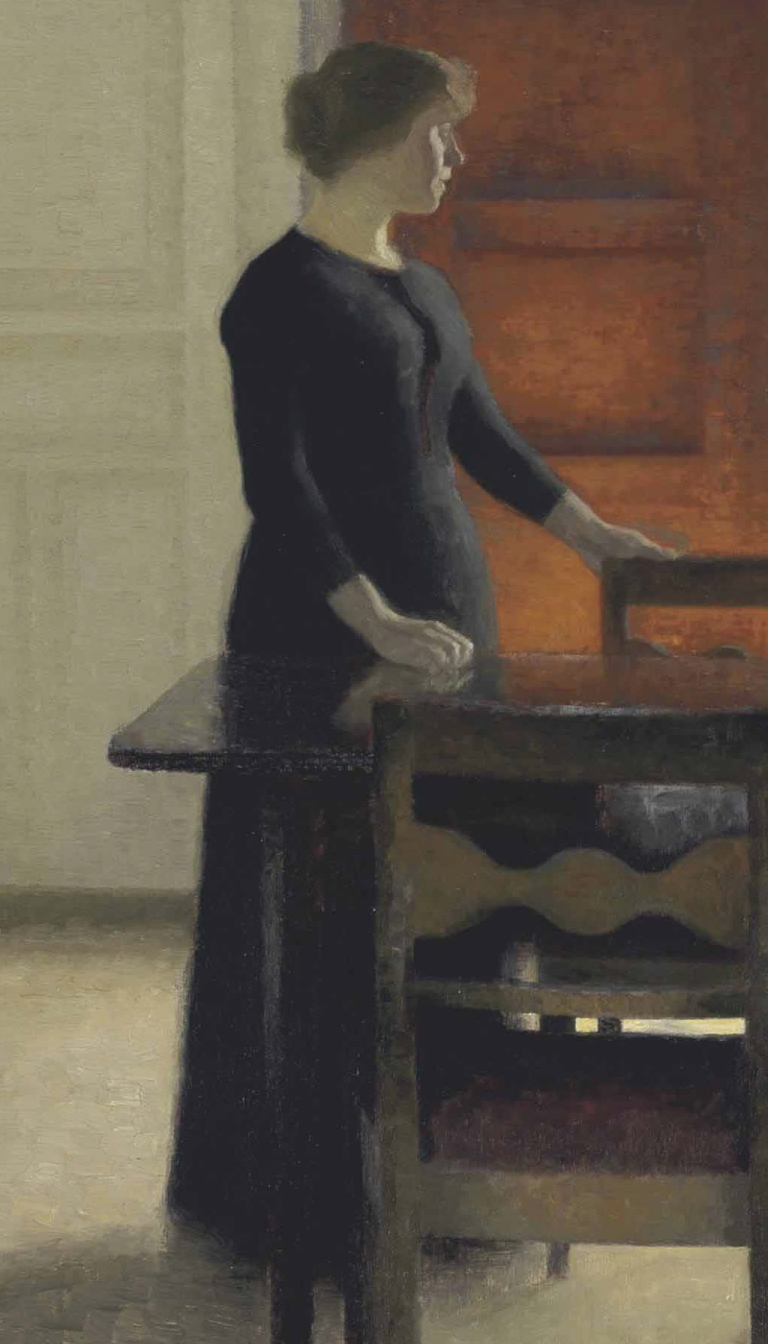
portrait painting, full figure, soft diffused light, woman in dark dress in profile standing next to a table with one hand resting on table and one hand holding chair back, large dark wooden cabinet behind her, green sofa,white panelled door visible, pale walls, tiled floor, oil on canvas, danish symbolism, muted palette